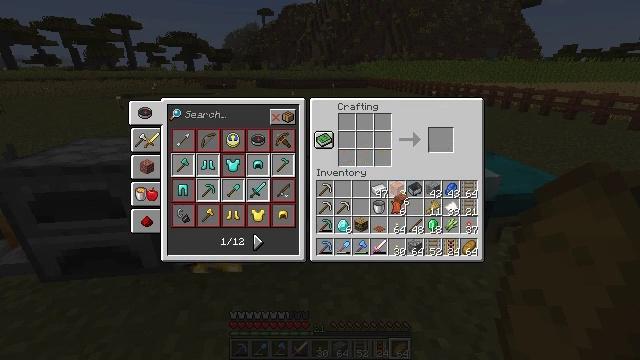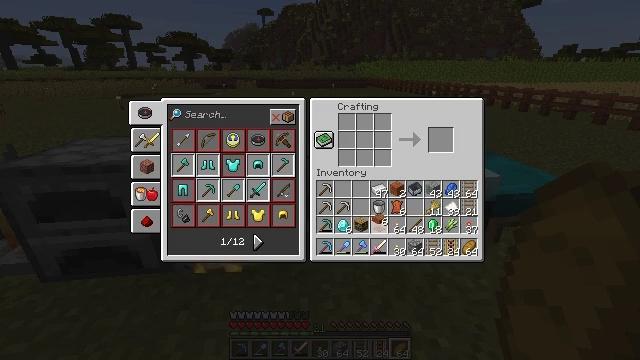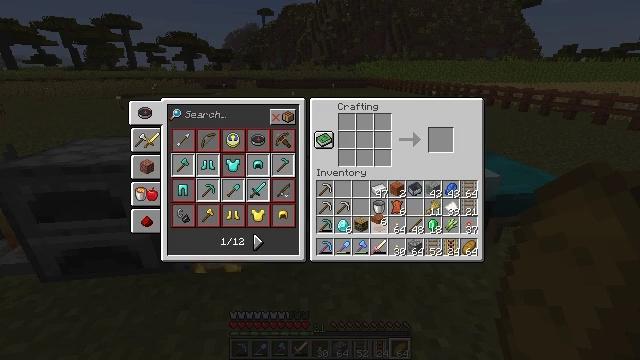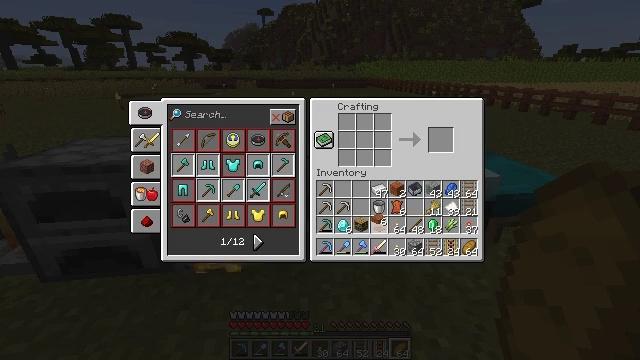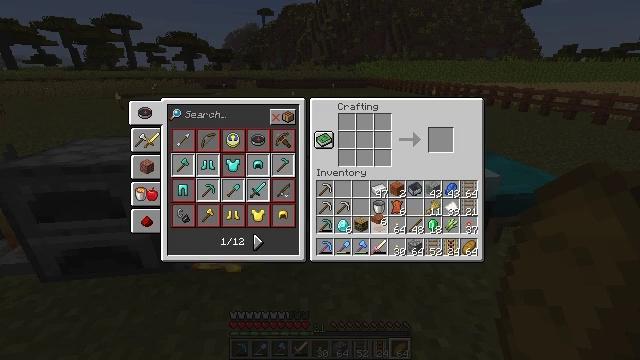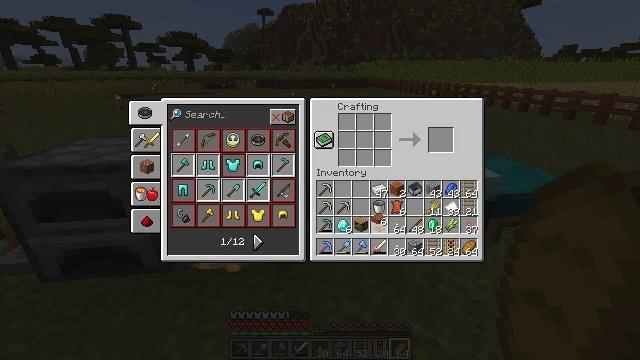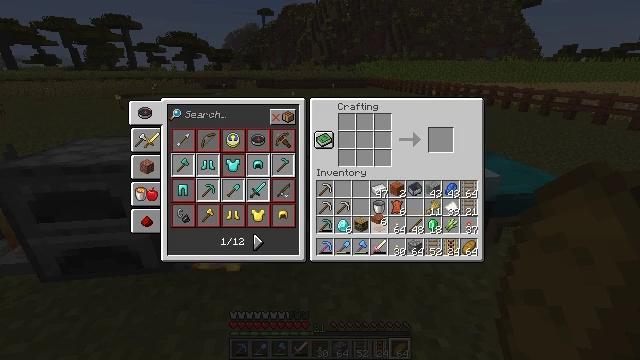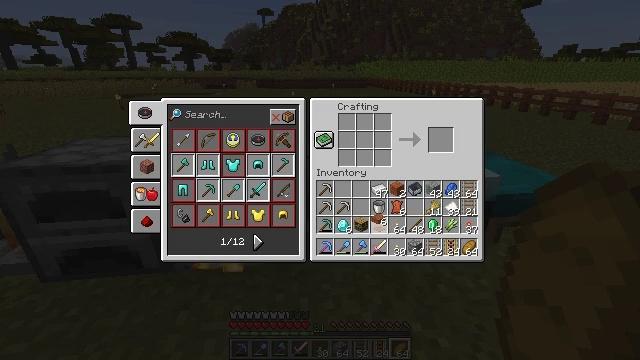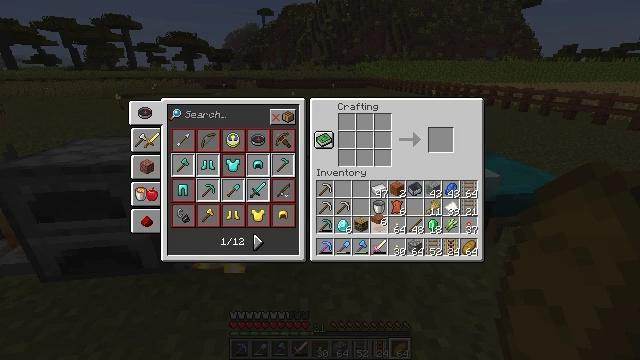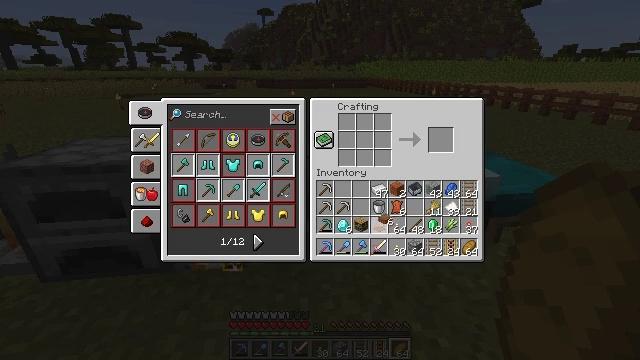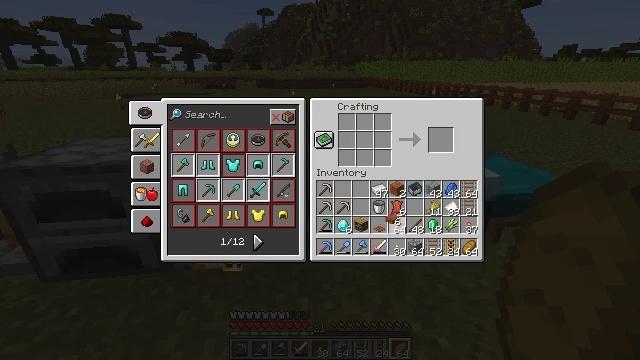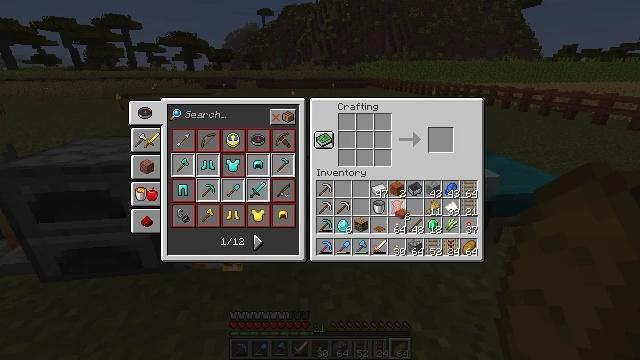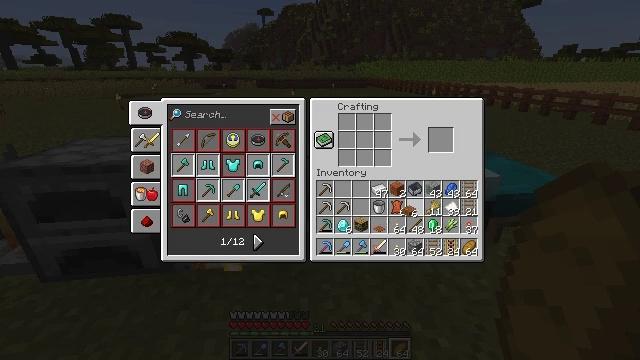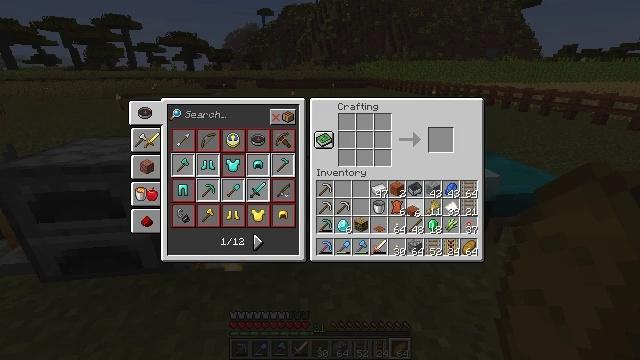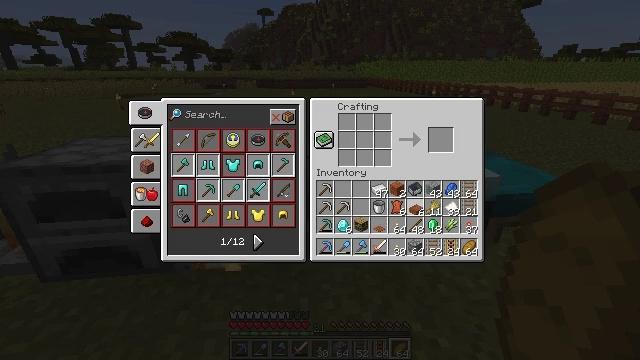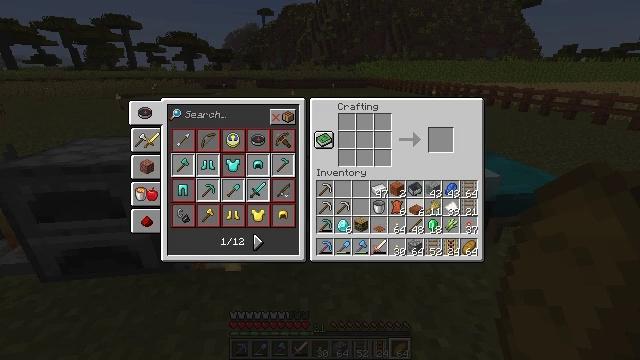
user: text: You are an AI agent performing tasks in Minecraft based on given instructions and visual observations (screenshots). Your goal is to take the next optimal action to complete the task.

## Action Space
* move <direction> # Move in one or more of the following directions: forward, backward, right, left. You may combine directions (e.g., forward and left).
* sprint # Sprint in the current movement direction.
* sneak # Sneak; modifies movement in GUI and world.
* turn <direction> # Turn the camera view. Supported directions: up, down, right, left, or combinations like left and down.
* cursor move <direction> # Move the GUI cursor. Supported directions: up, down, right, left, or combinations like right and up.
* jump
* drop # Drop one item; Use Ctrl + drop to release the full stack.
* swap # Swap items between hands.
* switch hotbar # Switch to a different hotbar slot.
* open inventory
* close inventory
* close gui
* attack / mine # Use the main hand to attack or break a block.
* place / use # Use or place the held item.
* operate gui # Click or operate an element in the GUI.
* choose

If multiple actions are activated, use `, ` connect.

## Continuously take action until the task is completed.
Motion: motion action
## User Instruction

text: Drop an acacia pressure plate.
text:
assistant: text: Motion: cursor move left and down, open gui
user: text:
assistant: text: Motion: no_op
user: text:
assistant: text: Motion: no_op
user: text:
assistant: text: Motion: no_op
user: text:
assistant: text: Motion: no_op
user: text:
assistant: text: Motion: no_op
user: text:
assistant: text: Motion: no_op
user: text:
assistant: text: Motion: no_op
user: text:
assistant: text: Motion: no_op
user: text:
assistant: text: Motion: cursor move right
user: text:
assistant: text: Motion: cursor move right
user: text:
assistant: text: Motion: no_op
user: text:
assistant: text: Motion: no_op
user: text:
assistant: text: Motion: no_op
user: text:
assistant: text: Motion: no_op
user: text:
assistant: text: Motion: operate gui
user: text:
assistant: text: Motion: operate gui
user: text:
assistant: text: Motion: operate gui
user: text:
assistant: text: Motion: no_op
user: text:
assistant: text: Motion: no_op
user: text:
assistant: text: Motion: no_op
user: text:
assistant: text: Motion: no_op
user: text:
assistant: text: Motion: no_op
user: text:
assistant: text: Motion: no_op
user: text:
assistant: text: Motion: no_op
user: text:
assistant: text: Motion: no_op
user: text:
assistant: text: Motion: turn left, close gui
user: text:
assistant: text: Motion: turn left
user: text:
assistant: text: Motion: turn left
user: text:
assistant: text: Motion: move forward, turn left and up